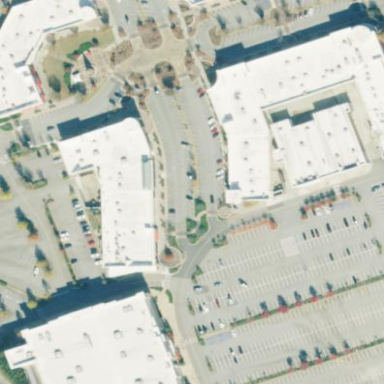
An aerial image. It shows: Mall building.